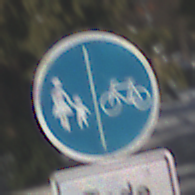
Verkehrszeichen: GetrennterRadUndGehwegRadwegRechts
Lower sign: HinweisDurchVerbaleAngabe2
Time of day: MorningAfternoon
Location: Outdoor (Special)
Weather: Clear
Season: Winter
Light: Natural